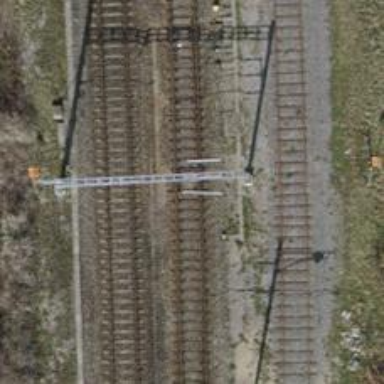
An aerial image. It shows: Railway switch.